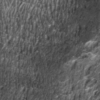
Label: not_dusty